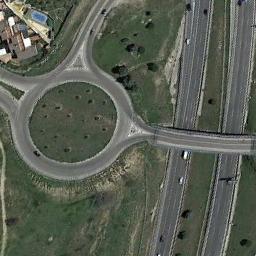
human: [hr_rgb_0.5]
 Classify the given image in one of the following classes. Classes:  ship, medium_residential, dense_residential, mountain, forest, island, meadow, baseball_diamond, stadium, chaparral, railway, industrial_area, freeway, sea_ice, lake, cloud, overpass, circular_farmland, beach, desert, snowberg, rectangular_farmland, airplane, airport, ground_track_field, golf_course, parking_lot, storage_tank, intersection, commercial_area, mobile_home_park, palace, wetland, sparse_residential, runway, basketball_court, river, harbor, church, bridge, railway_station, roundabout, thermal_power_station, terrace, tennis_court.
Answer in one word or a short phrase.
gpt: roundabout